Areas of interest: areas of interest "Zhongcai Pipe Yuhang Operations Center"
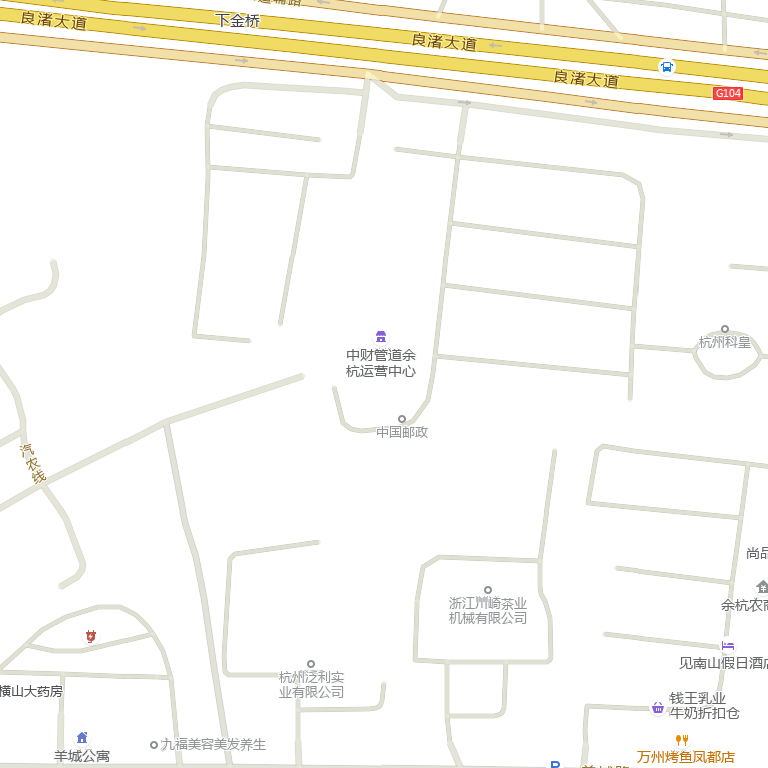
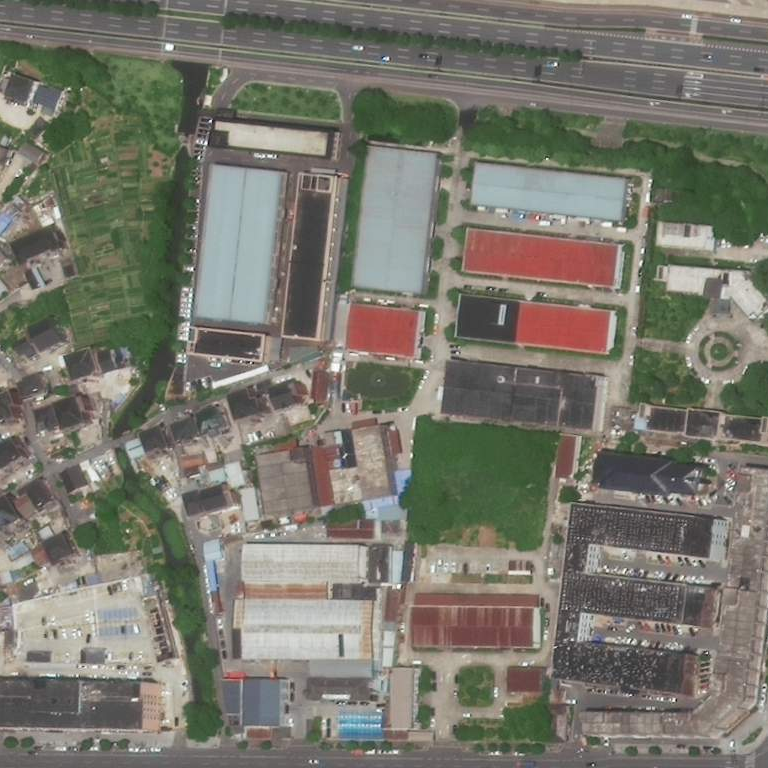